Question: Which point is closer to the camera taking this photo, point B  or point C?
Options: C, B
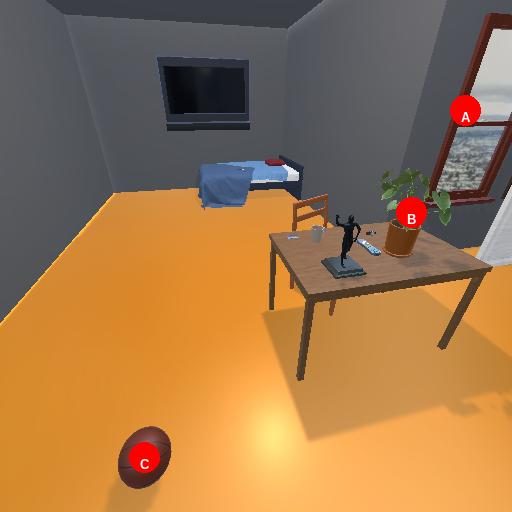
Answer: C